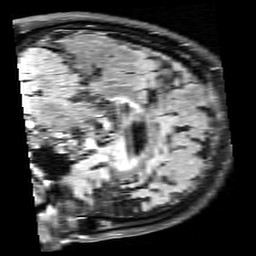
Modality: FLAIR
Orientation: sagittal
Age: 69
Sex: male
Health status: healthy
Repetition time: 12 s
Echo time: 0.095 s